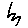
Label: zigzag